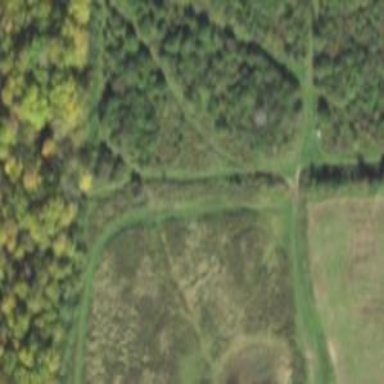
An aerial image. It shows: Bridleway.